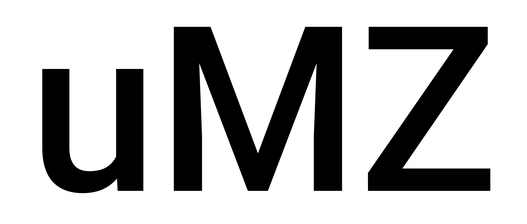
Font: Roboto_Medium